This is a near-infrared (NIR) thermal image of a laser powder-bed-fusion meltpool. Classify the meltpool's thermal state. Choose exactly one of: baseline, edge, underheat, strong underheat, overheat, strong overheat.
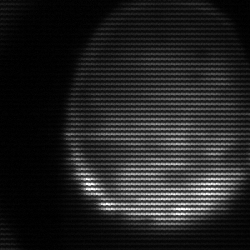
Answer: edge